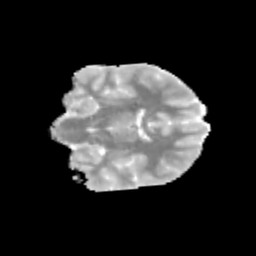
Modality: MD
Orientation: coronal
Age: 10
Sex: female
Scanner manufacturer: siemens
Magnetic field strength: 3 T
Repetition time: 3.8 s
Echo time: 0.07 s